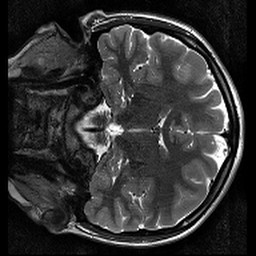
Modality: T2w
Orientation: coronal